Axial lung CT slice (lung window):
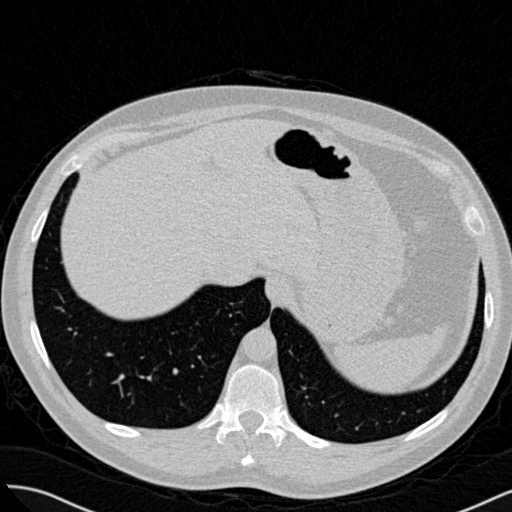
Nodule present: no